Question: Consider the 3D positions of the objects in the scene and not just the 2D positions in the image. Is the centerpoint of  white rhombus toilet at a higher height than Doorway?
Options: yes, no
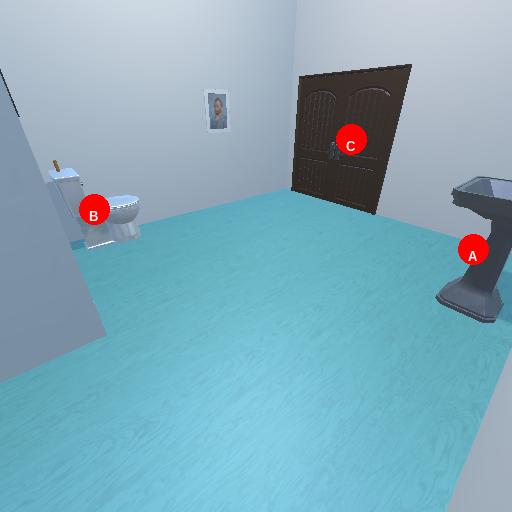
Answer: yes